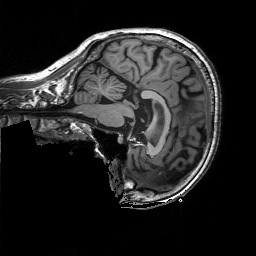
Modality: T1w
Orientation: sagittal
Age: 58
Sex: female
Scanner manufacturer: siemens
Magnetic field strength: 3 T
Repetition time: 2.5 s
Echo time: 0.00248 s